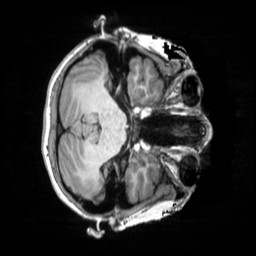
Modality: T1w
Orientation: axial